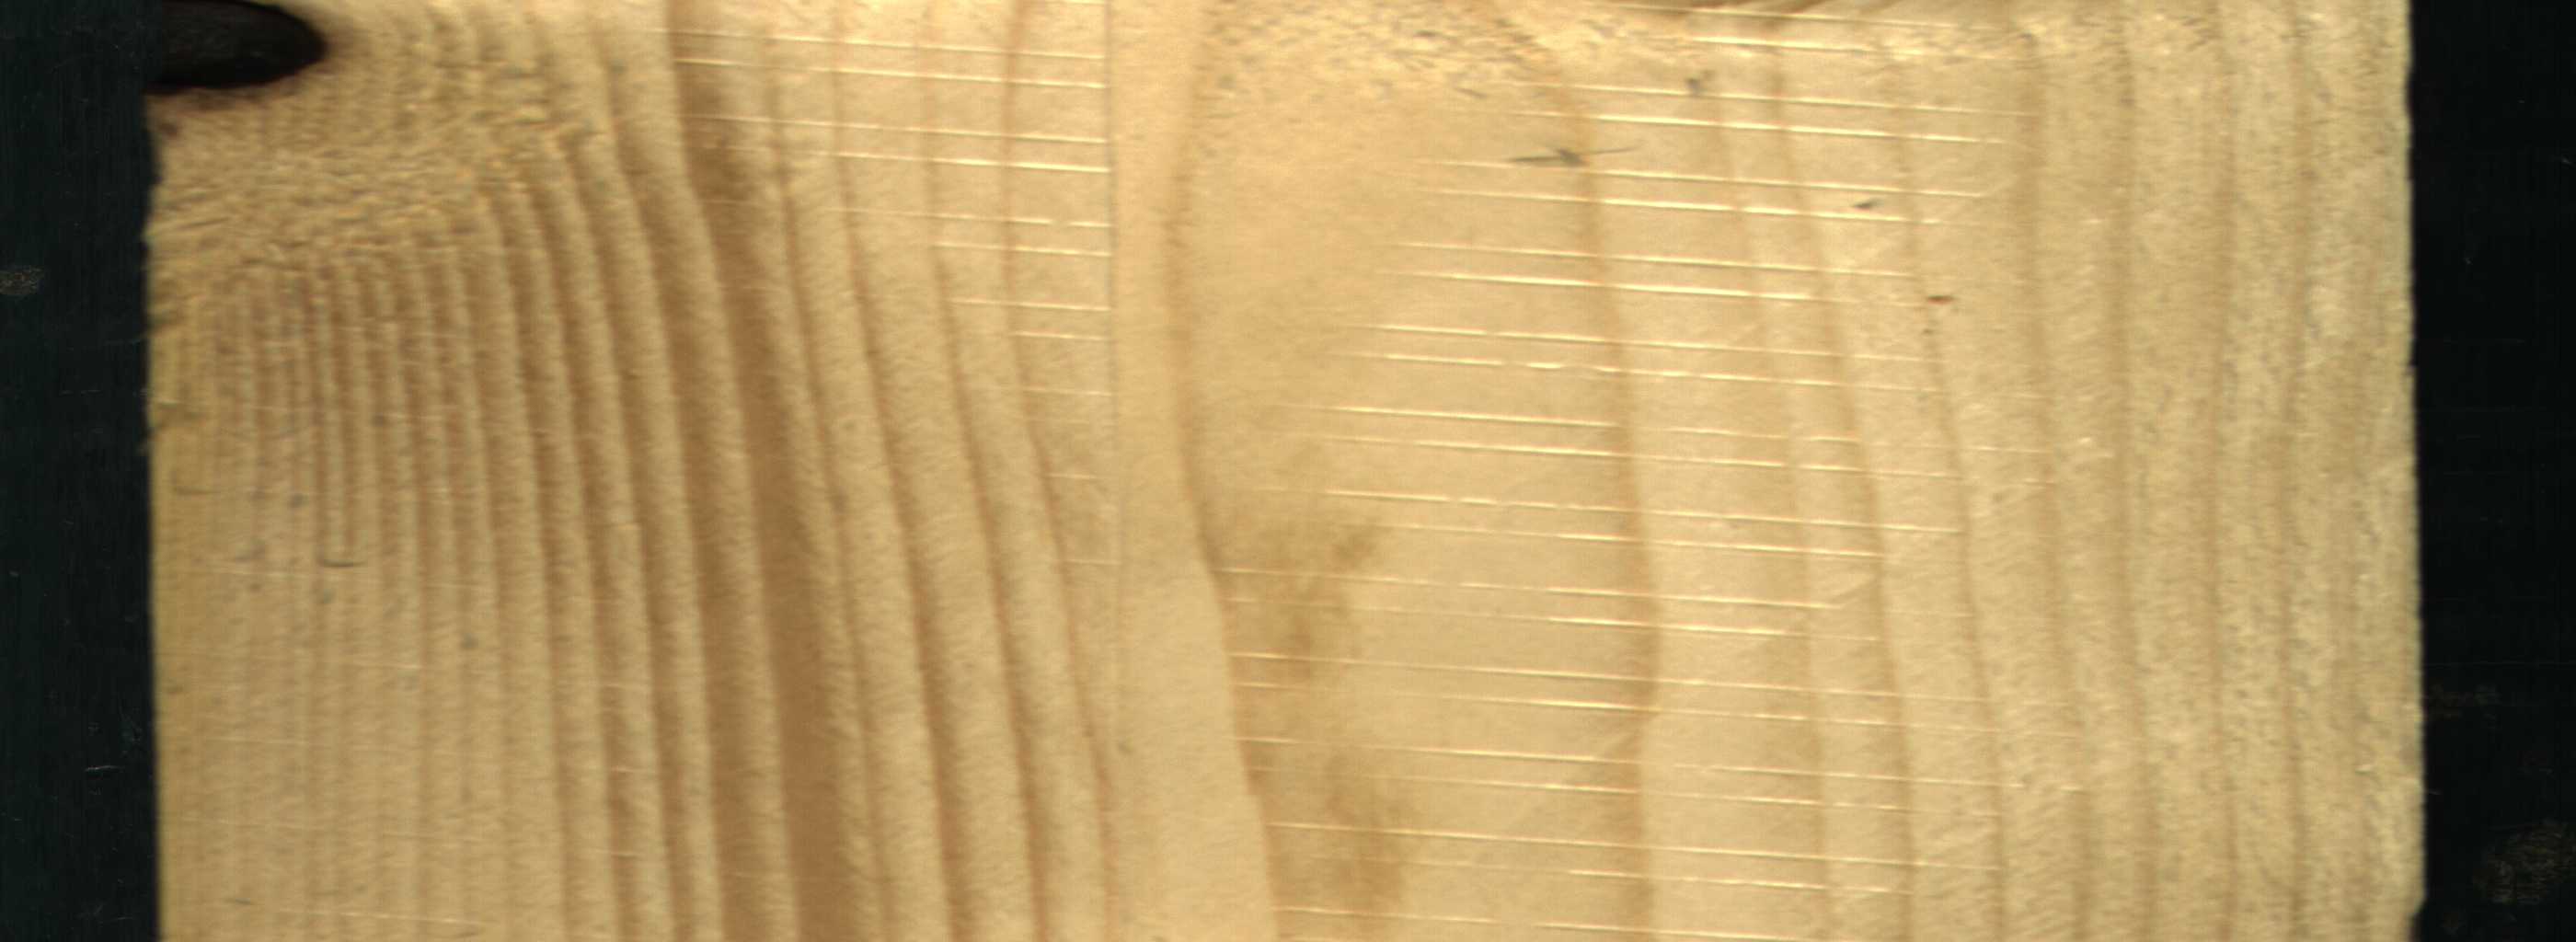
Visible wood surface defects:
Knot_missing